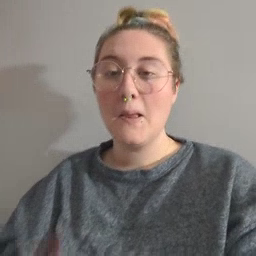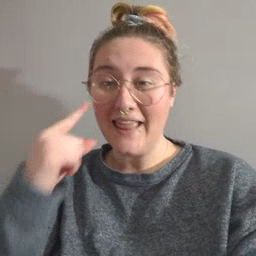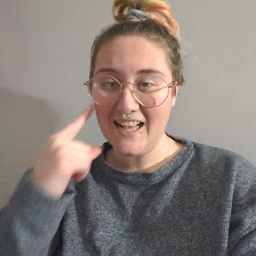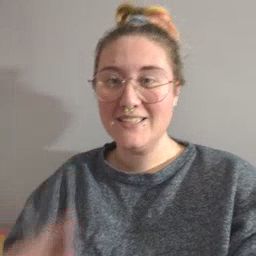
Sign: penny